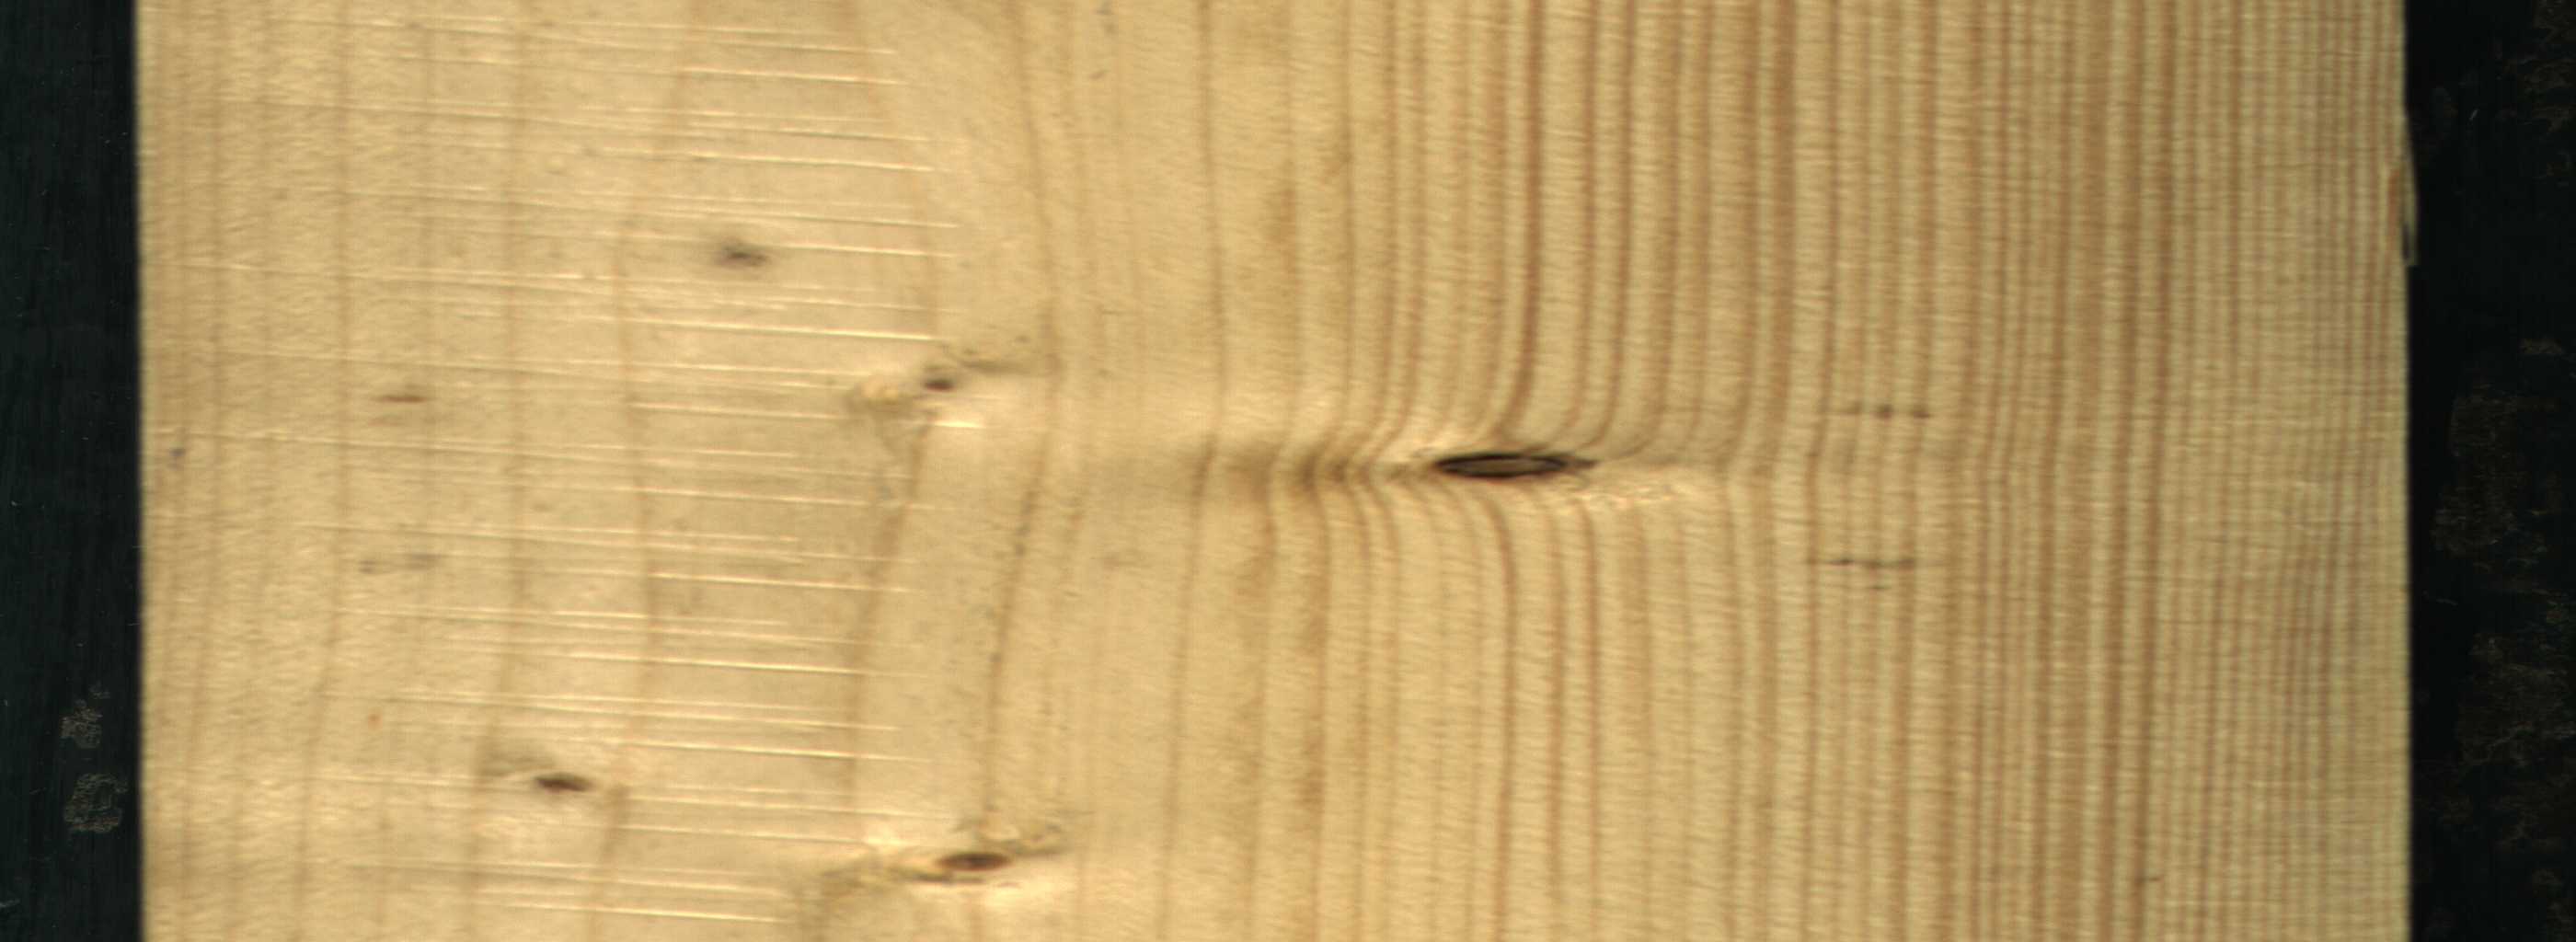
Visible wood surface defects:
Dead_Knot
Live_Knot
Live_Knot
Live_Knot